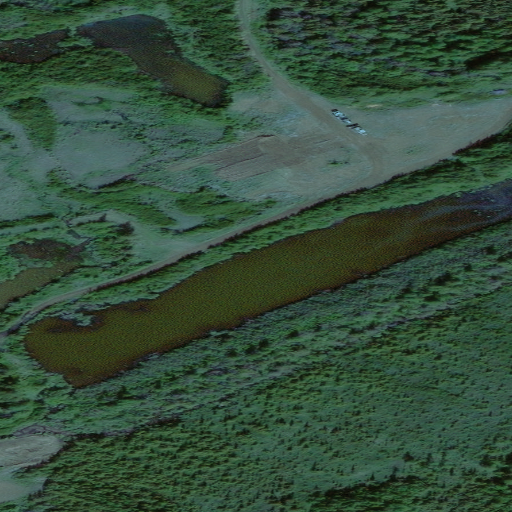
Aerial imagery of valley in Alaska named Colorado Gulch containing only unknown